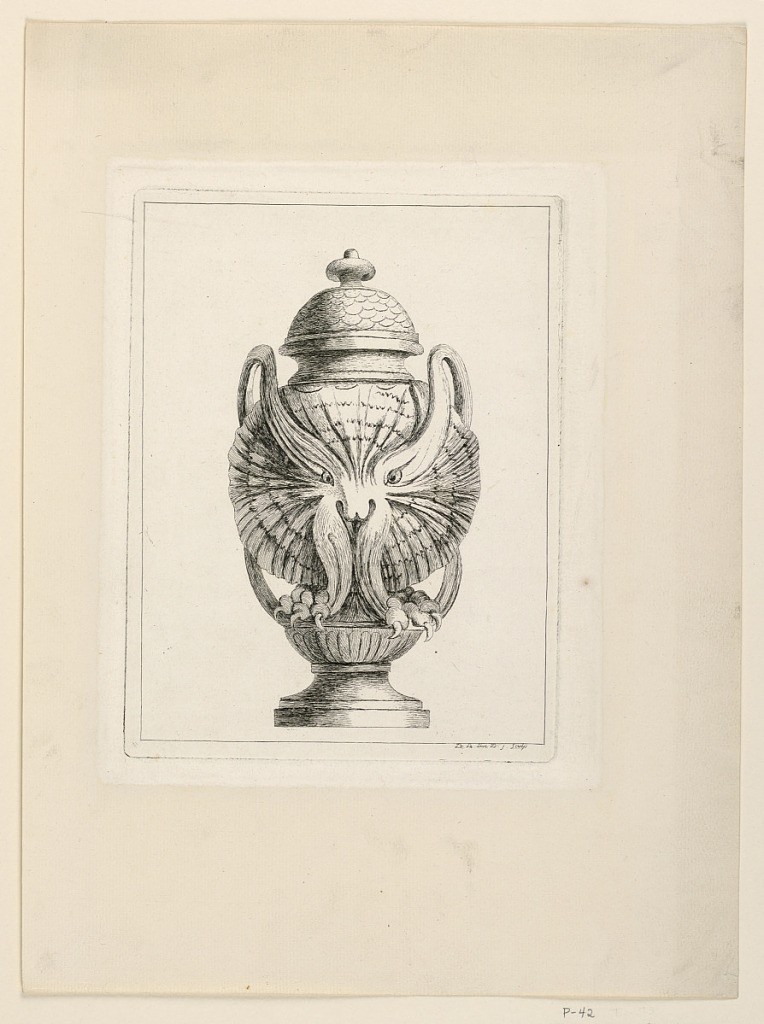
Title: Design for a Fantastic Urn
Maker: Ange Laurent de LaLive De Jully, French, 1725 – 1779
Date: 1754
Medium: Etching
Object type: Print
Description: Body of the Urn is shaped like a fantastic owl.